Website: lowes
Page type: customer-info-address
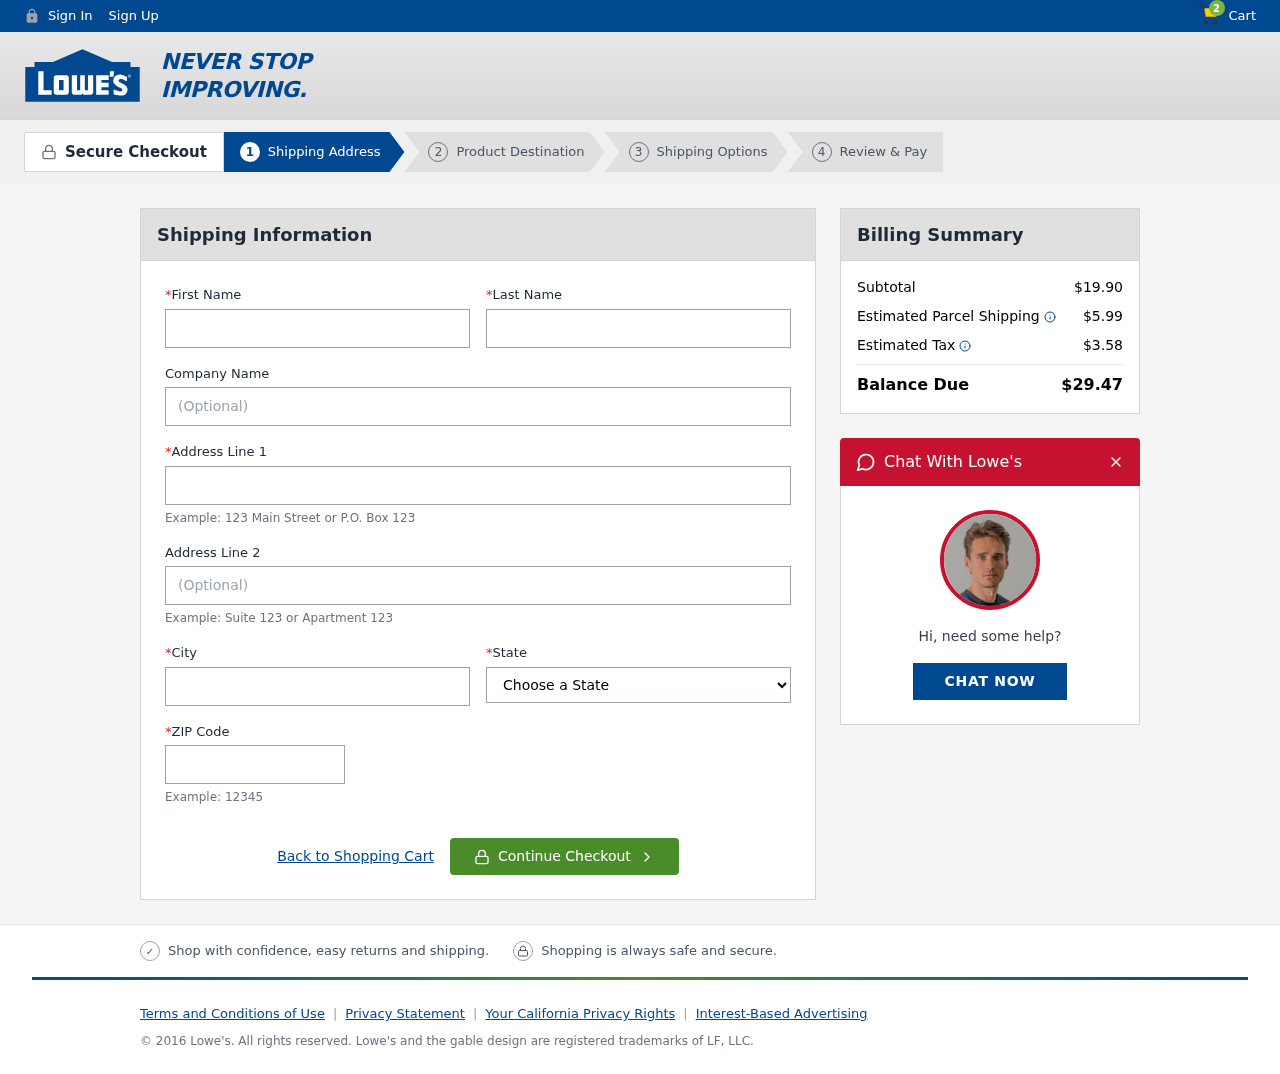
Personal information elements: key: PII_CITY
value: New Donna
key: PII_FIRSTNAME
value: Joshua
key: PII_LASTNAME
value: Larson
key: PII_POSTCODE
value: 28069
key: PII_STATE
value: Wisconsin
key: PII_STREET
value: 04722 Rachel Street
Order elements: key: ORDER_NUM_ITEMS
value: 2
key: ORDER_SUBTOTAL
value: $19.90
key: ORDER_SHIPPING_COST
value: $5.99
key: ORDER_TAX
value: $3.58
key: ORDER_TOTAL
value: $29.47